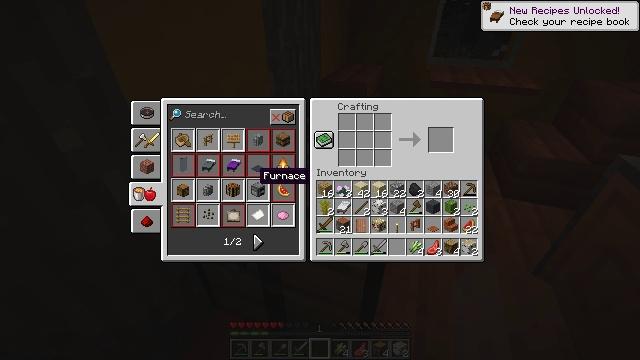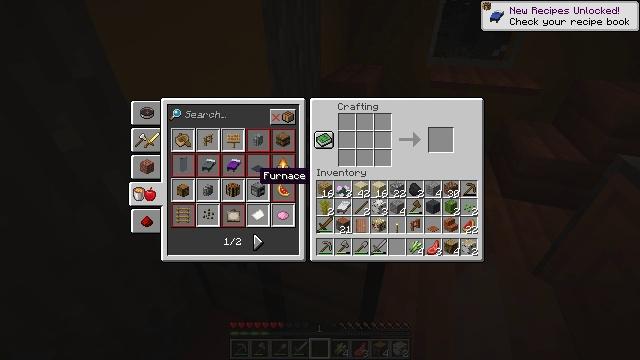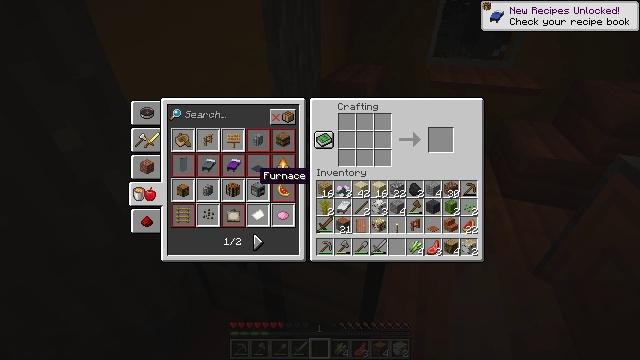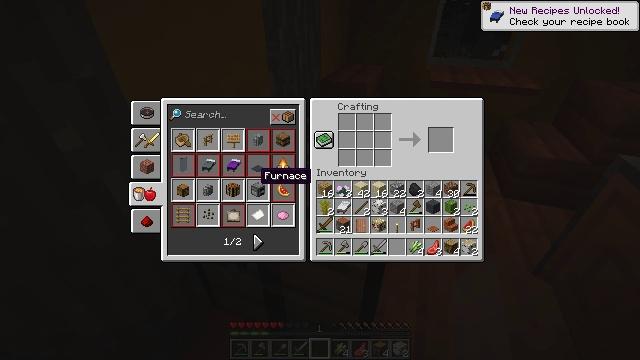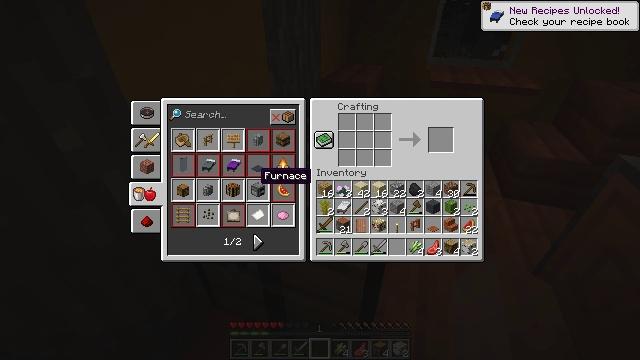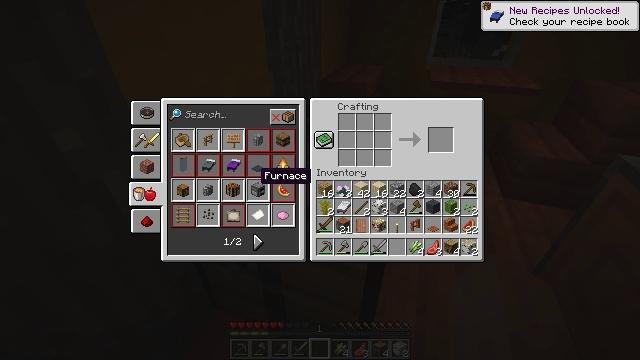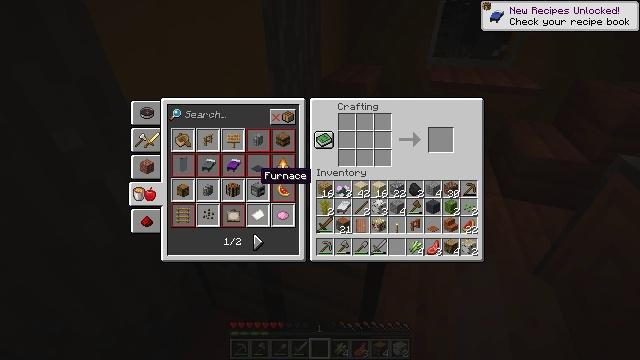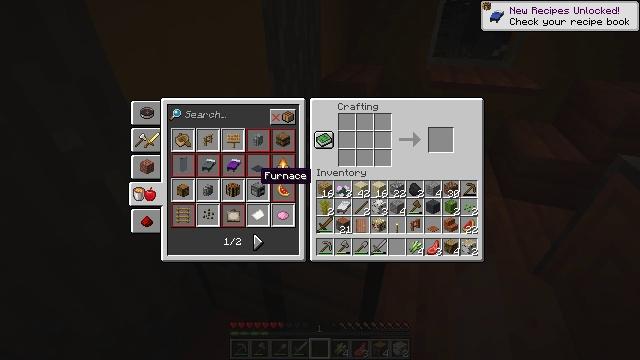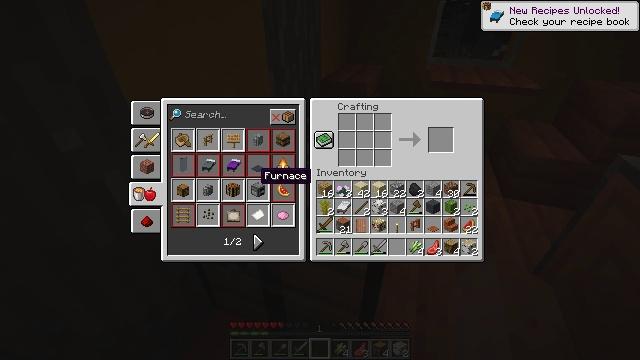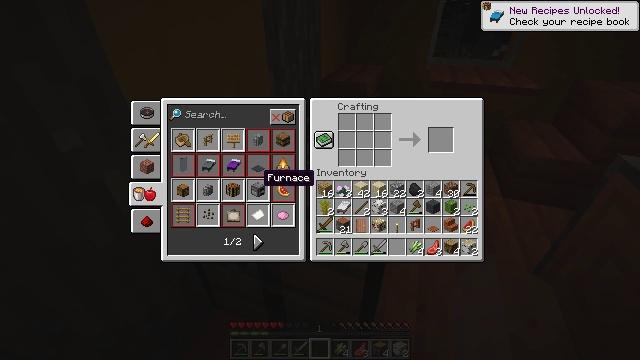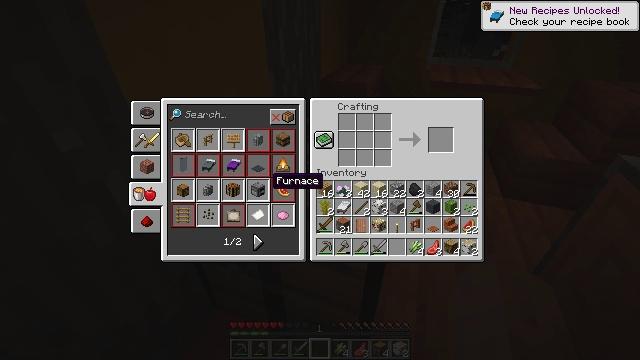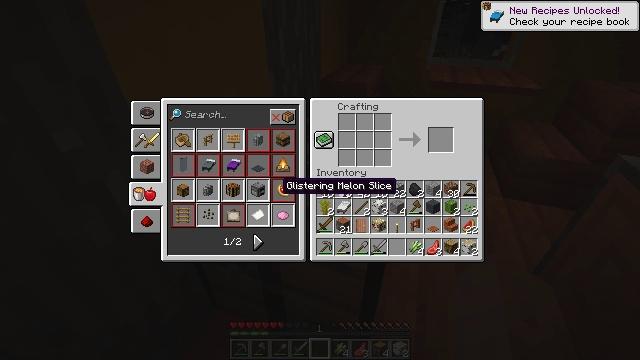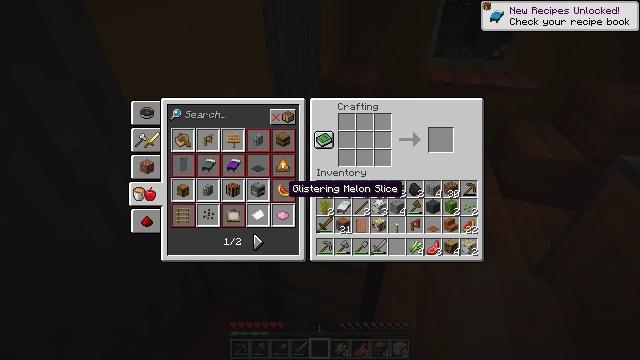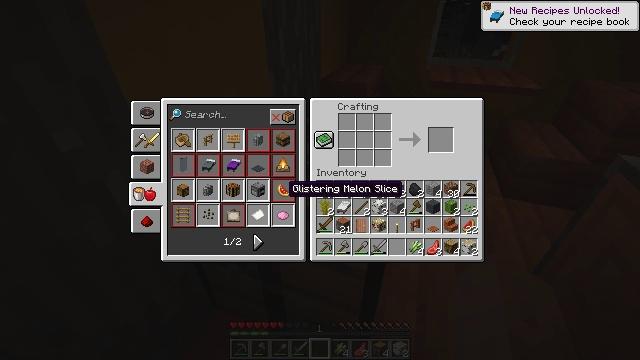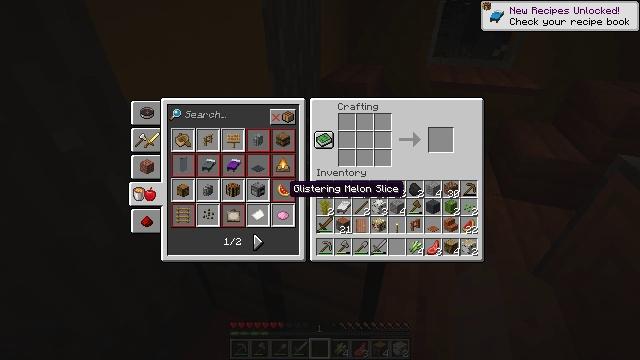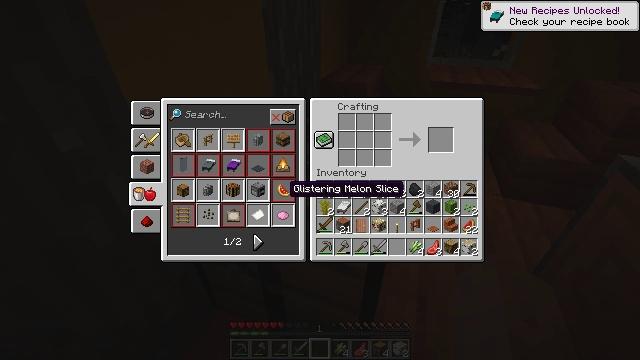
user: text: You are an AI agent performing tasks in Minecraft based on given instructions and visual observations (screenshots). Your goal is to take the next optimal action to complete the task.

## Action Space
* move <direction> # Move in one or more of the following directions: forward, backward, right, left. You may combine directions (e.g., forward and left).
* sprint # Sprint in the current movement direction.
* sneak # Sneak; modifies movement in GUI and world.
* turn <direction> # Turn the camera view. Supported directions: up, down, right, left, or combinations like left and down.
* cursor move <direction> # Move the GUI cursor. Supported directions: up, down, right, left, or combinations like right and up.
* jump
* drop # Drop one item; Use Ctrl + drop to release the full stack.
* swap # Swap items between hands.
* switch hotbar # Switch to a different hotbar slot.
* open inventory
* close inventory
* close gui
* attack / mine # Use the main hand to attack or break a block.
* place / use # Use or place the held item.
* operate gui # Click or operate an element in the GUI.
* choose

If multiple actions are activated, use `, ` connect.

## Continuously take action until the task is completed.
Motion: motion action
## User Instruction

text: Destroy the acacia pressure plate.
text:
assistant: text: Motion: no_op
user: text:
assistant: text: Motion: no_op
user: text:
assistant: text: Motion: no_op
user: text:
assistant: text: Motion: no_op
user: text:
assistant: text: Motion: no_op
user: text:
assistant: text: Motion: no_op
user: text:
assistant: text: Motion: no_op
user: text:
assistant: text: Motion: no_op
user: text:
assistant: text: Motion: no_op
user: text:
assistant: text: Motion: cursor move right
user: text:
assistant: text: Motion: cursor move right
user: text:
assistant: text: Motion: no_op
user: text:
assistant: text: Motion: no_op
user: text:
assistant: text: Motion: no_op
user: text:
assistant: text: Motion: no_op
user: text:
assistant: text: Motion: no_op
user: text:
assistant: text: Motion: no_op
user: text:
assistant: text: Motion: no_op
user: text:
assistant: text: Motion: no_op
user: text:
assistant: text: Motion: no_op
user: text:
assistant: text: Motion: no_op
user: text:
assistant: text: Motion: no_op
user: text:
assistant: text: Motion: no_op
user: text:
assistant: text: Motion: no_op
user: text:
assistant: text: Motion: no_op
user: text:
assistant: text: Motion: no_op
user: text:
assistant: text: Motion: no_op
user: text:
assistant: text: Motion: no_op
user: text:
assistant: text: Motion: no_op
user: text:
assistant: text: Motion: no_op